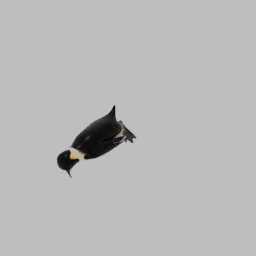
Label: animals